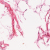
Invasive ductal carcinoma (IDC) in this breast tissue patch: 0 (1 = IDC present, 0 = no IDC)